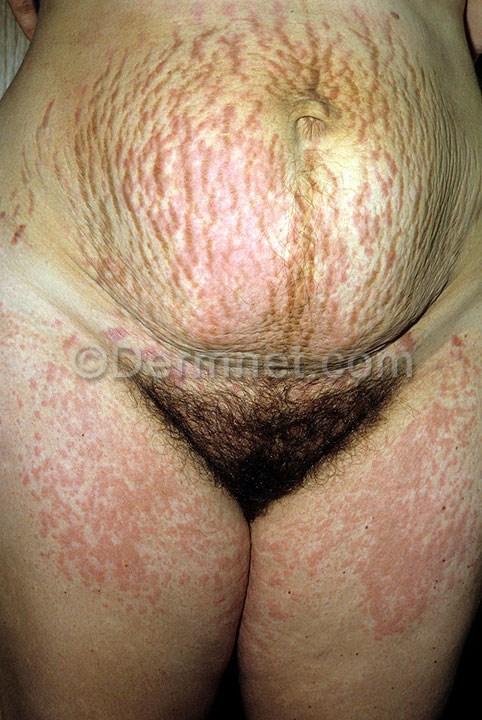
Disease: Urticaria Hives